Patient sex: F
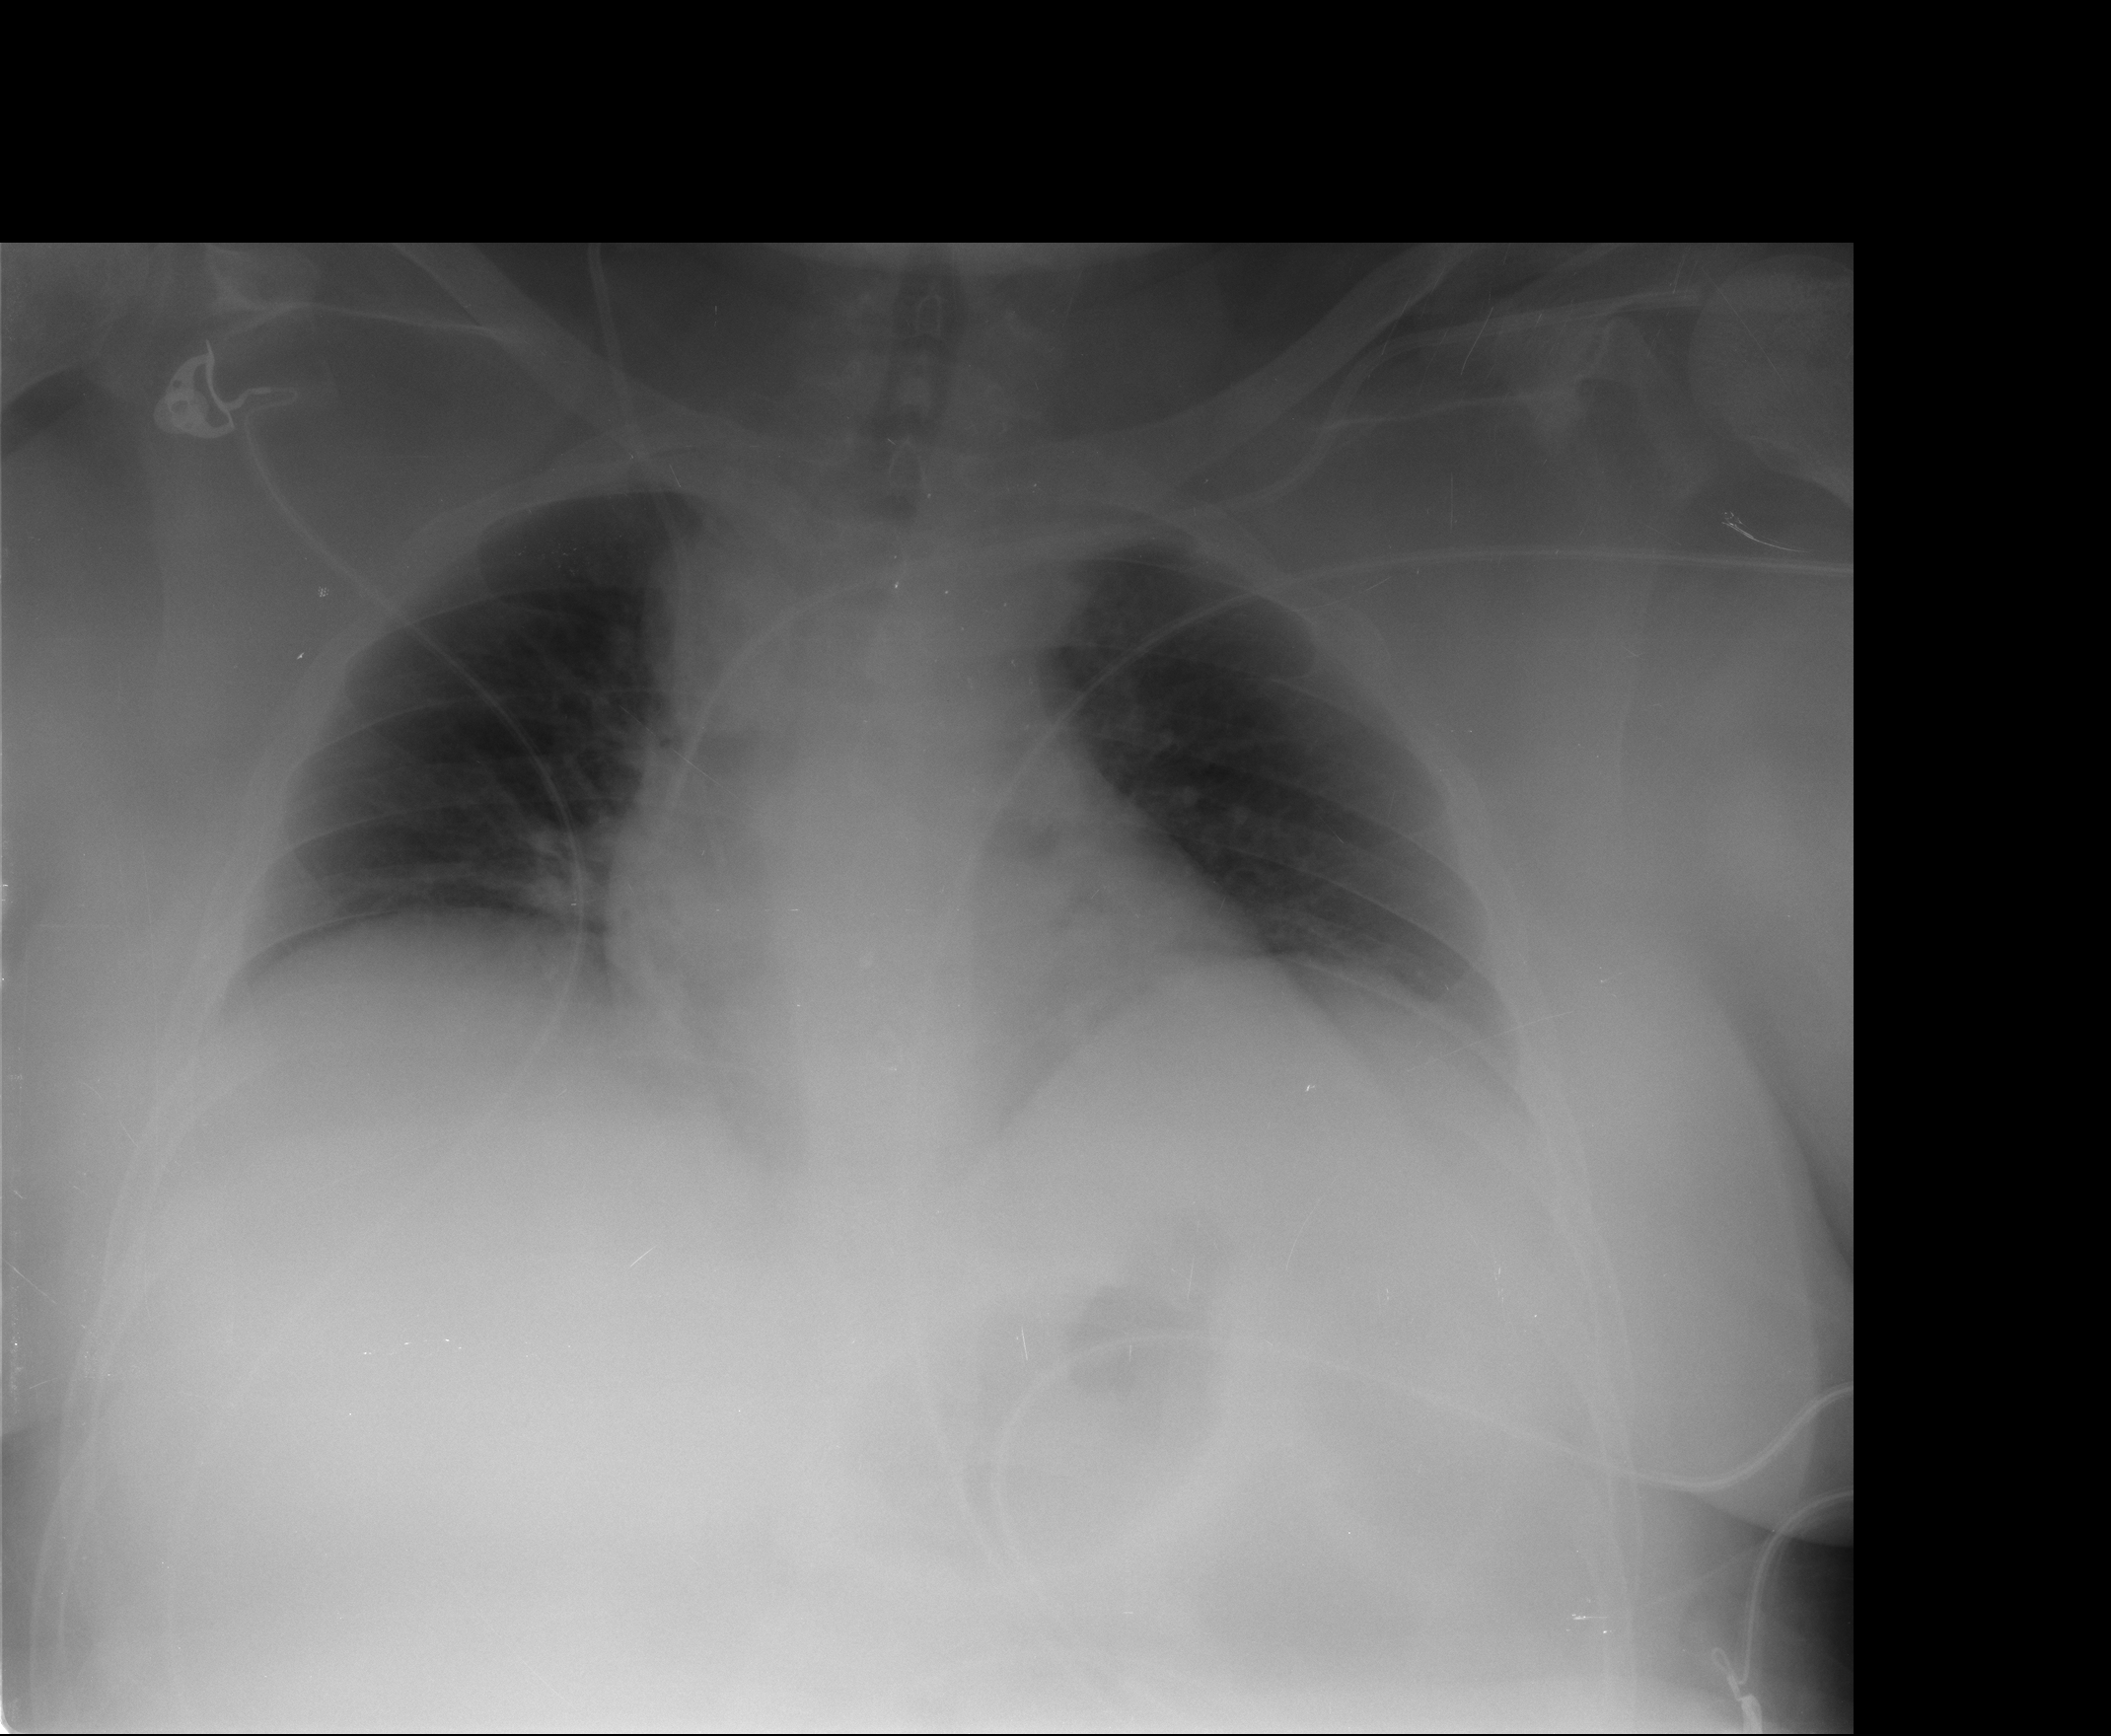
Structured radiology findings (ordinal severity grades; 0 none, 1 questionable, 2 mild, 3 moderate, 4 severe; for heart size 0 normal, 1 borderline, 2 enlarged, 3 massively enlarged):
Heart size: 0
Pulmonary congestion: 1
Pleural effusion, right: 0
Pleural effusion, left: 0
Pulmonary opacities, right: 0
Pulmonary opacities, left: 0
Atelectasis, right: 2
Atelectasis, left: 1